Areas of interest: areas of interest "Logistics and Express Delivery"
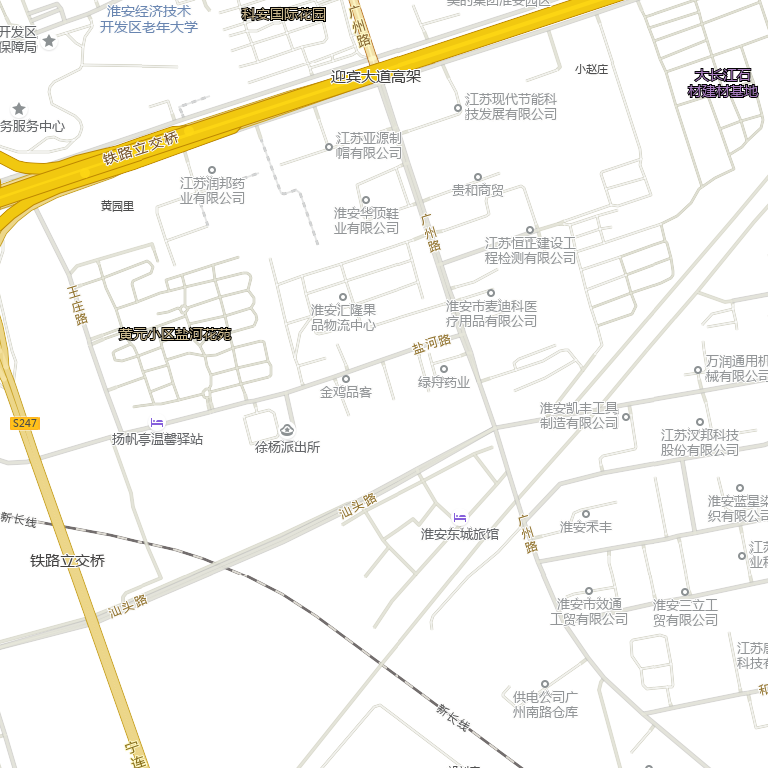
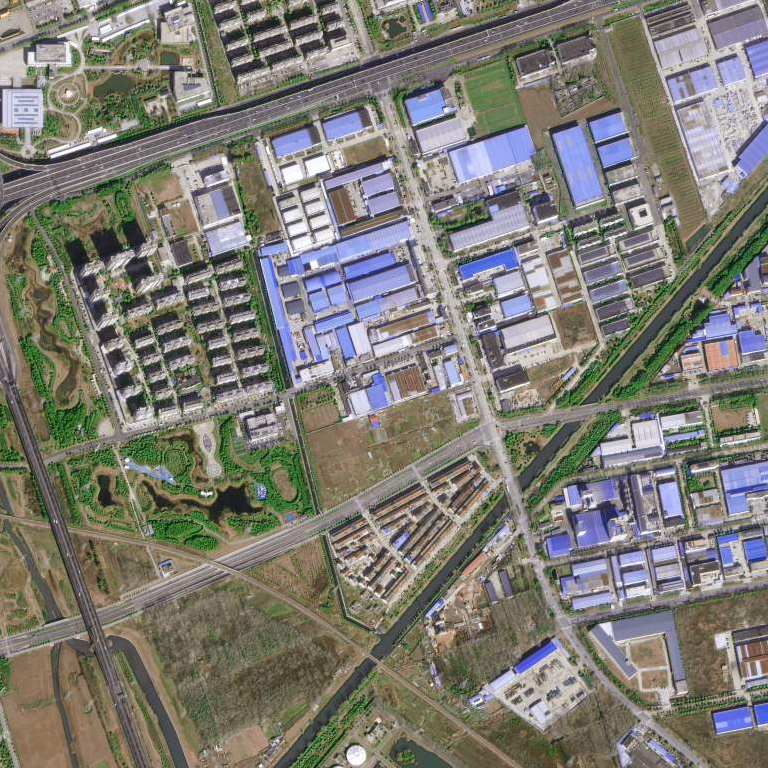